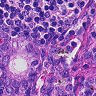
Metastatic tissue present: yes